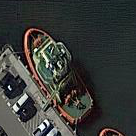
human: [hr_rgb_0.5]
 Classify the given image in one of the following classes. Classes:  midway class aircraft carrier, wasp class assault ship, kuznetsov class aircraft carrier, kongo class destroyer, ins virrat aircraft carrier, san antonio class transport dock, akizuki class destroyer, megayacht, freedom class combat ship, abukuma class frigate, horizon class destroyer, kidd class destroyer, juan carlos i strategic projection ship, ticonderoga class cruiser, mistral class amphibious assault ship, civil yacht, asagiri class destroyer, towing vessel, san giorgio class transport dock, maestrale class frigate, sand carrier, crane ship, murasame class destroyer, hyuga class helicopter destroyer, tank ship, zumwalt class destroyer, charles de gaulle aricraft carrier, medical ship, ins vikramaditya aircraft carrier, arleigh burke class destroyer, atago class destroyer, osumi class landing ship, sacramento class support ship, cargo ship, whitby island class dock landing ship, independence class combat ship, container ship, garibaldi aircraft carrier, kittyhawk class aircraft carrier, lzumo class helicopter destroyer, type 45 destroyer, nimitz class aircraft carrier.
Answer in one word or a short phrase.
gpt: Towing vessel